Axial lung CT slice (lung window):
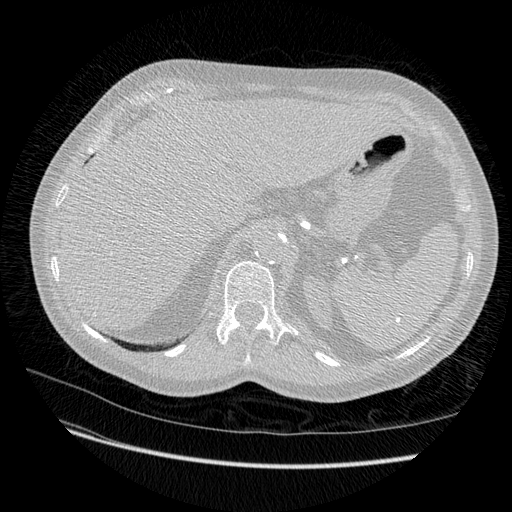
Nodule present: no